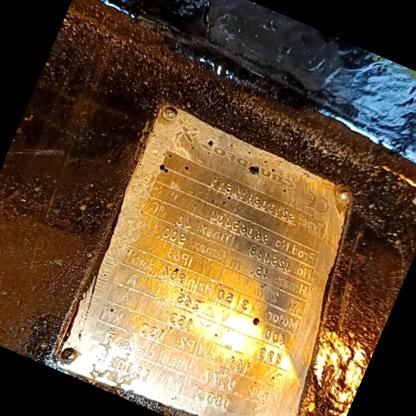
Klasa: tabliczka-znamionowa